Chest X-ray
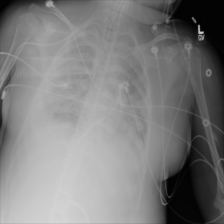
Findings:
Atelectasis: negative
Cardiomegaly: negative
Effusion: negative
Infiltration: negative
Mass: negative
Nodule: negative
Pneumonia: negative
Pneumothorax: negative
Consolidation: negative
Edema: negative
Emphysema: negative
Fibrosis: negative
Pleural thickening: negative
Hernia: negative